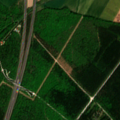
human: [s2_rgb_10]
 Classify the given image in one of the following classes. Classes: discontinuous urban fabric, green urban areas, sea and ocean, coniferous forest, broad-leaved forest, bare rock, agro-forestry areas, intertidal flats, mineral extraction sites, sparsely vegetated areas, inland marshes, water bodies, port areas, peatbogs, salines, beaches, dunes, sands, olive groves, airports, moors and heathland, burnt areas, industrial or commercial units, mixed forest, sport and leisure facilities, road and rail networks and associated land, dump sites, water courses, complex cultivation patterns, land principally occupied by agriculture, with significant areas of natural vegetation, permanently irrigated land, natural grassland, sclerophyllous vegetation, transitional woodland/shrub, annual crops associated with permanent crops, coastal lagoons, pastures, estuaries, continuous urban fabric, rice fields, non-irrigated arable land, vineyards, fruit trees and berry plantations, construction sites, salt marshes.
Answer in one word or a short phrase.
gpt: road and rail networks and associated land, non-irrigated arable land, complex cultivation patterns, land principally occupied by agriculture, with significant areas of natural vegetation, coniferous forest, mixed forest